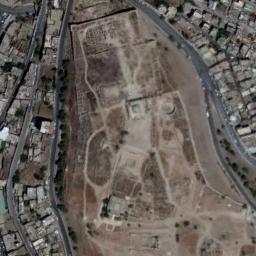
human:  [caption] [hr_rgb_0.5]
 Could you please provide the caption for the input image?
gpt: The palace is on the bare land next to some buildings .

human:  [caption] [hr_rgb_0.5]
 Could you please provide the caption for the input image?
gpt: One side of the palace is lush woods and the other is a residential area .

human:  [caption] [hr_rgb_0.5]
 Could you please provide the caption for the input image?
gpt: There are some trees near the palace .

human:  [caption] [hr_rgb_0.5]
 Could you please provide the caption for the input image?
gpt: The palace on the wasteland is surrounded by lots of other buildings .

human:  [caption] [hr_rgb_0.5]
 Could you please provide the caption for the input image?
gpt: There are brown bare land around palace .